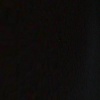
Label: space